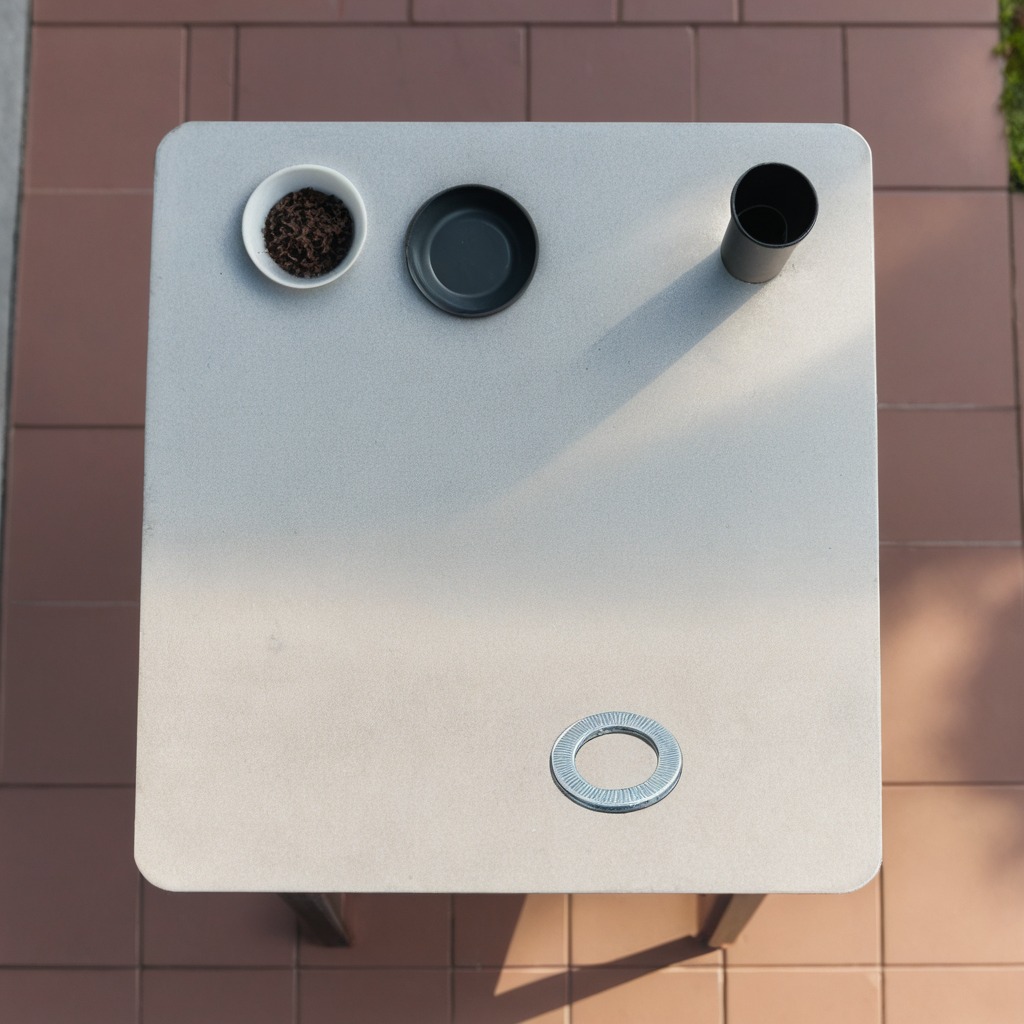
A flat metal washer lying on a utility table in a temporary outdoor tool station.